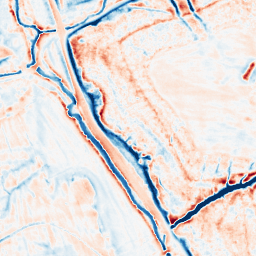
Category: multiscale
Decomposition family: dog_multiscale
Decomposition parameters: sigma_ratio: 1.4
n_scales: 6
base_sigma: 0.5
Upsampling method: lanczos
Upsampling parameters: scale: 2
Upsampling scale: 2